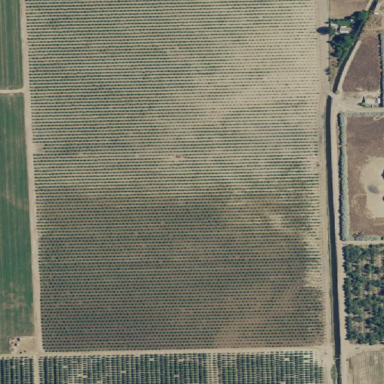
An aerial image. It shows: Orchard filled with almond trees.